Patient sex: M
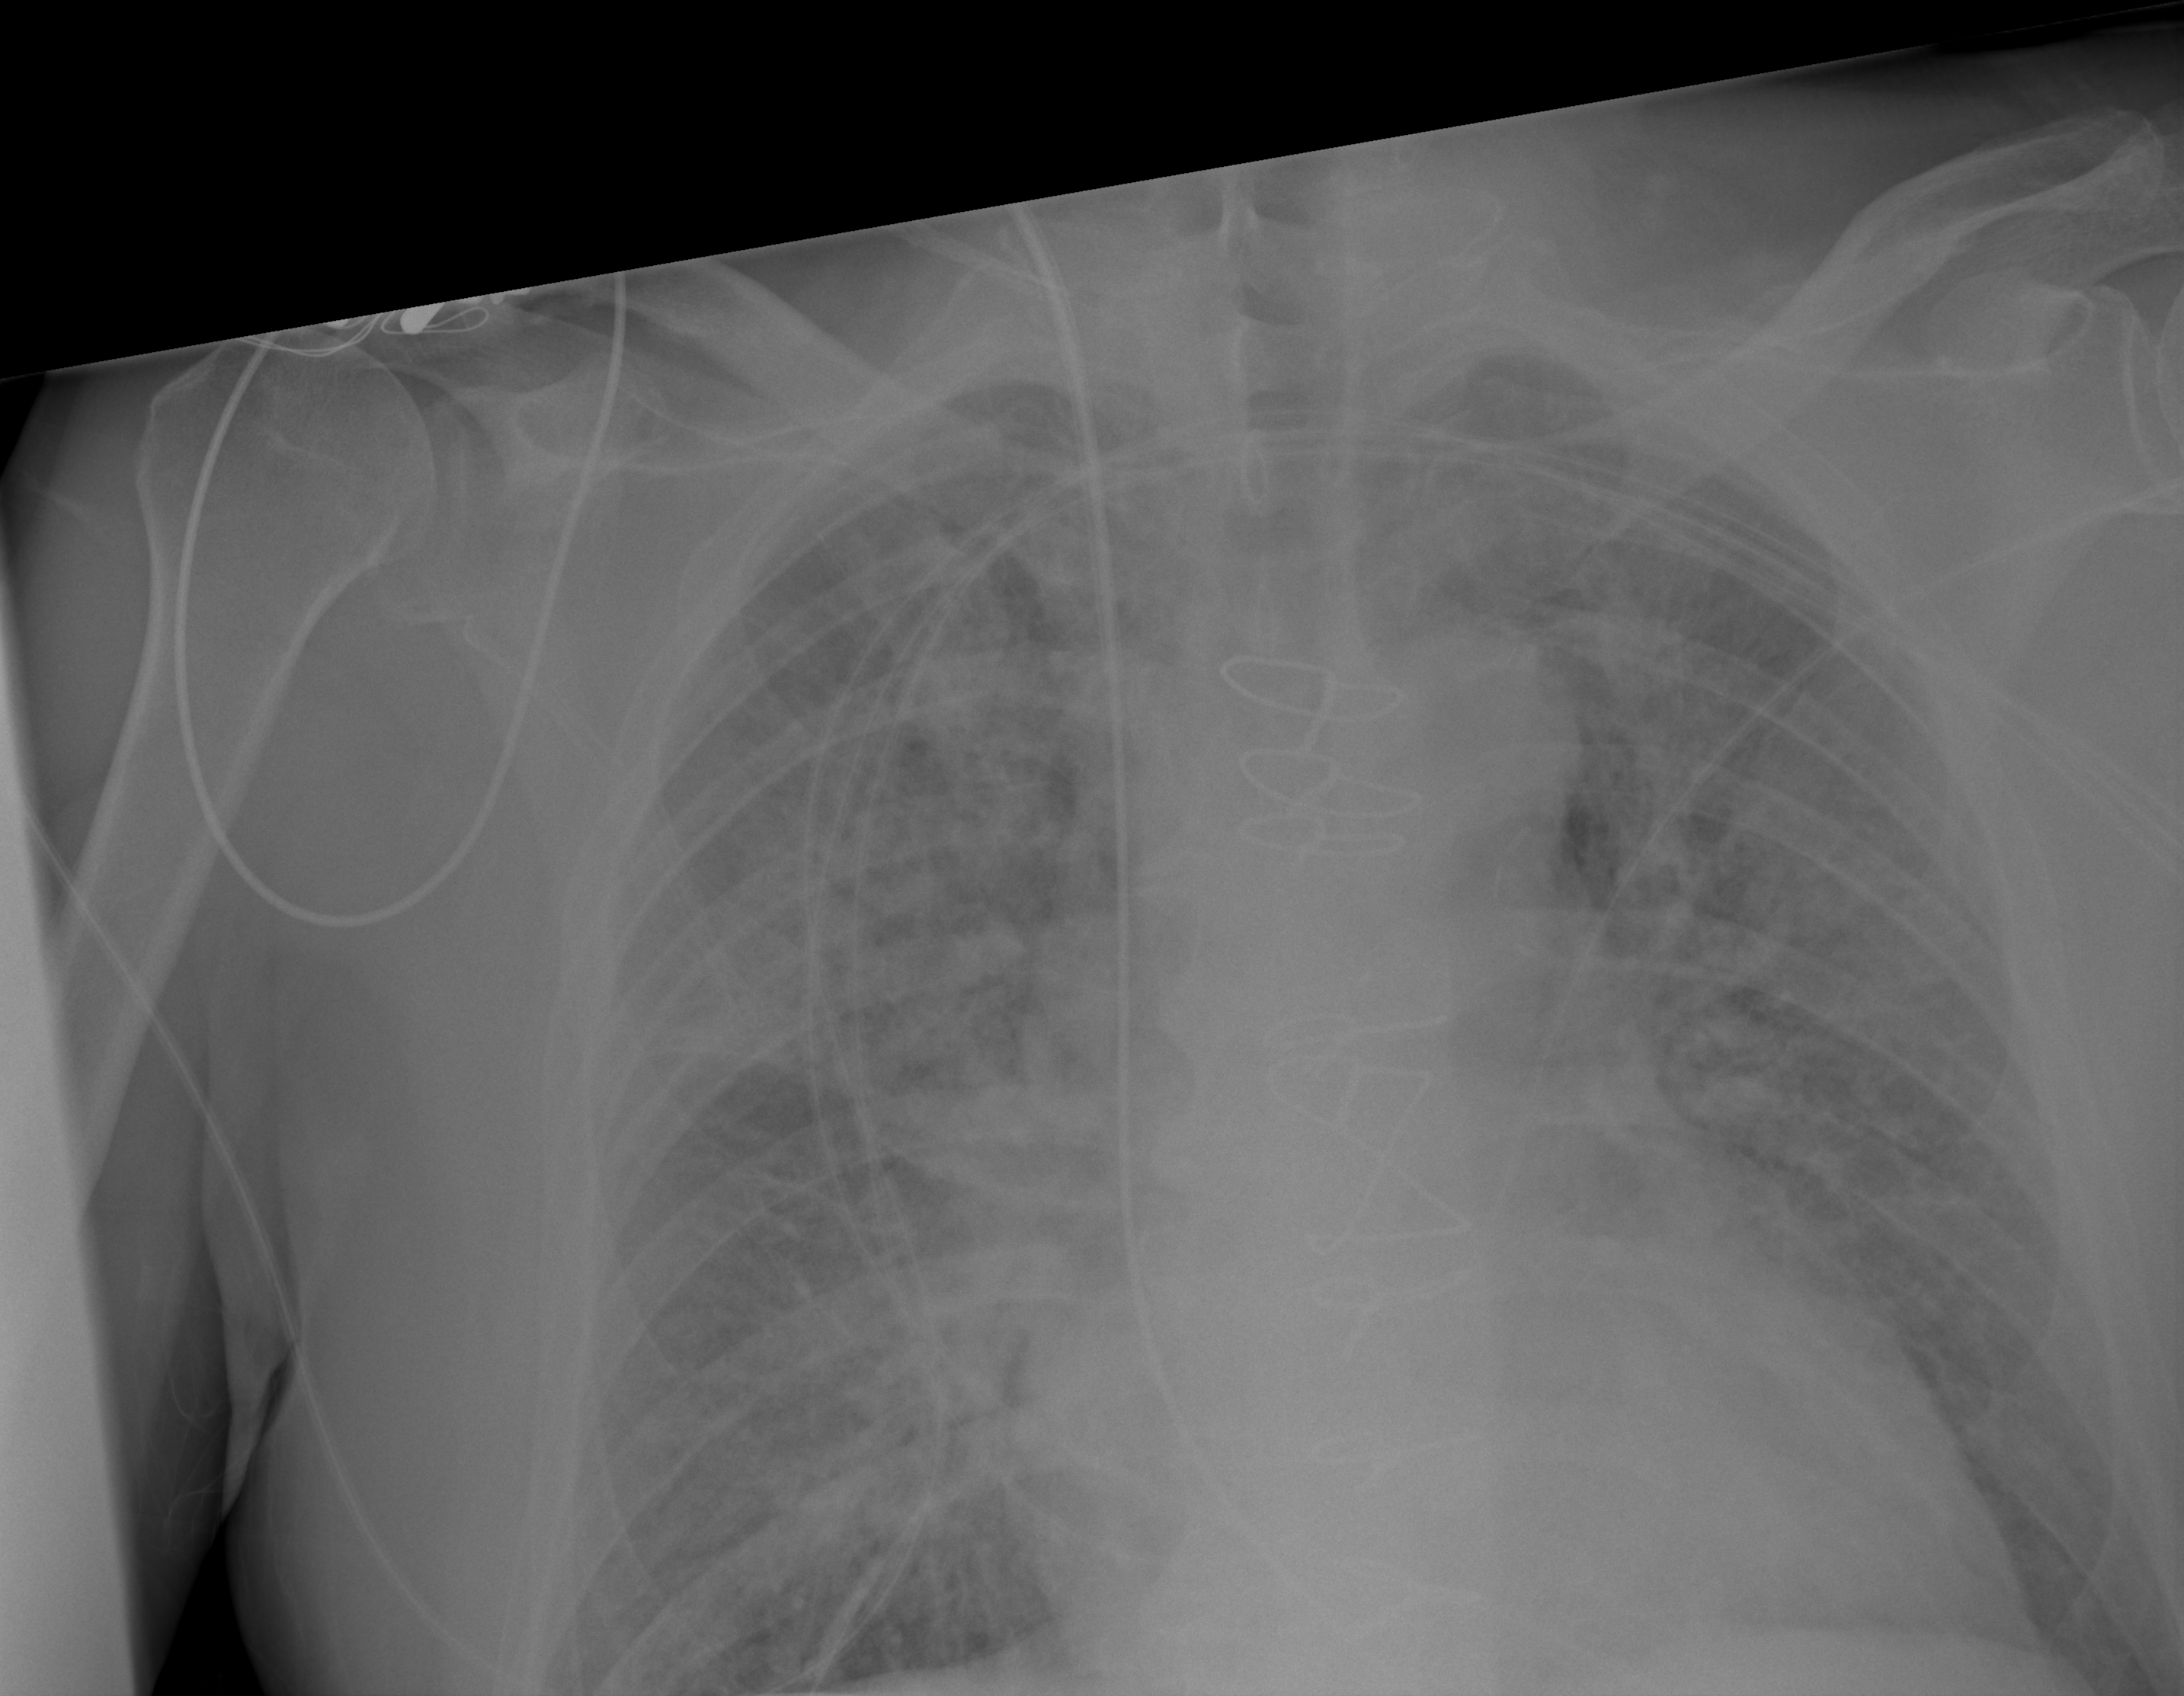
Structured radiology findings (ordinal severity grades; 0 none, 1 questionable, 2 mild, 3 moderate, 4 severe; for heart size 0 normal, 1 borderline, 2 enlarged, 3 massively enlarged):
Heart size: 2
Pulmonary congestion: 2
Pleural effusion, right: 0
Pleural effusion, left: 0
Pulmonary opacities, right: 3
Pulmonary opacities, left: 2
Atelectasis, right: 2
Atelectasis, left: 2